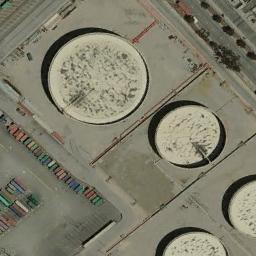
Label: storage_tank